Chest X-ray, AP view. Patient: 57 years old, sex M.
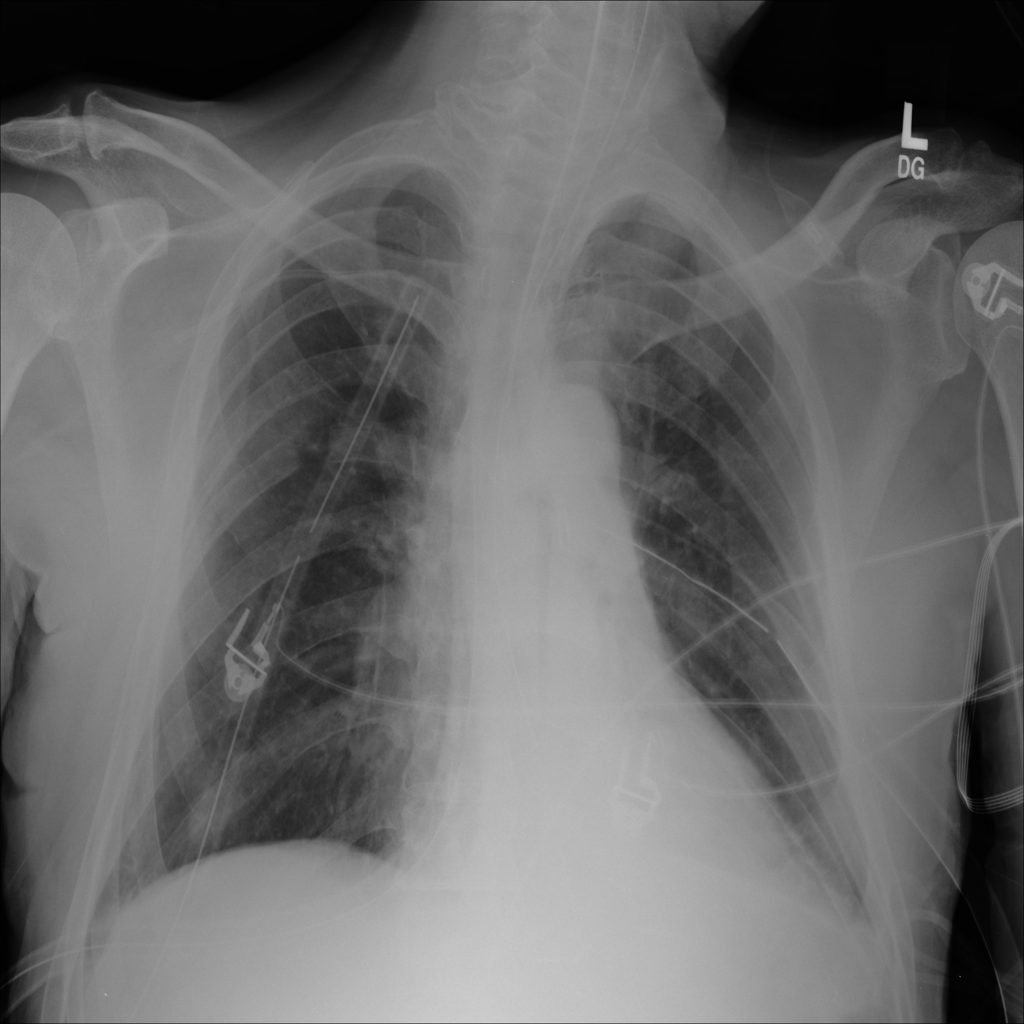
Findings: Consolidation